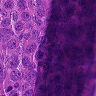
Metastatic tissue present: yes